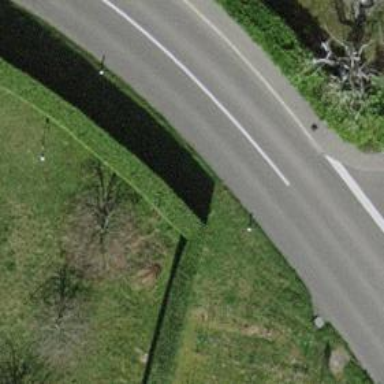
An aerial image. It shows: Hedge barrier.